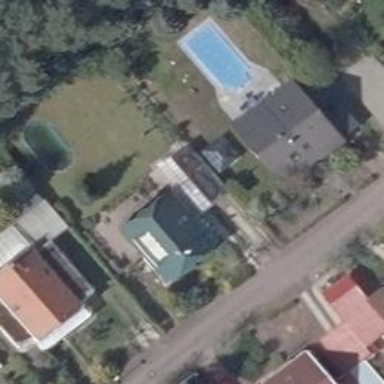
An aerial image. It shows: Simple house.